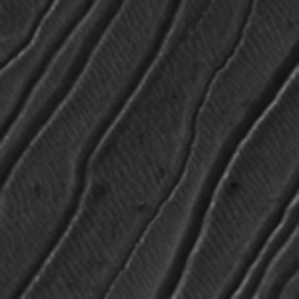
Label: frost